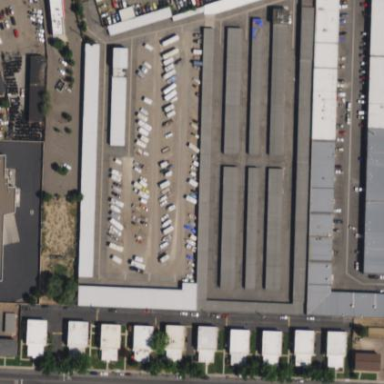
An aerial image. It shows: Commercial area with storage rental shop.